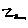
Label: zigzag